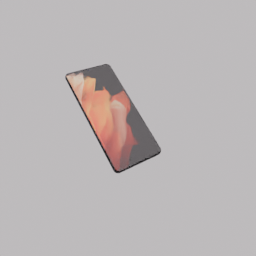
Label: electronics